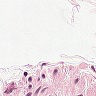
Metastatic tissue present: no